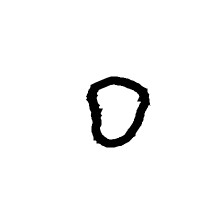
Shape: circle